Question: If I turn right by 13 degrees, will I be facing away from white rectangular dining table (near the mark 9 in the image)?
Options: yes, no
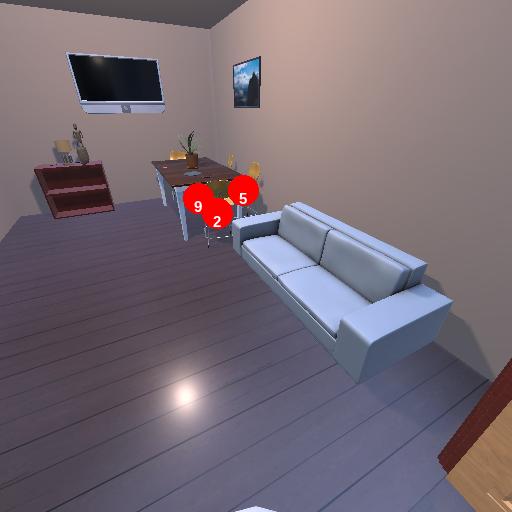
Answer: yes